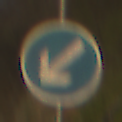
Verkehrszeichen: VorgeschriebeneVorbeifahrtLinks
Umgebung: Outdoor, Nature
Tageszeit: SunriseSunset
Wetter: PartlyCloudy
Licht: Natural
Jahreszeit: NotSpecified
Kontrast: MediumContrast